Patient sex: M
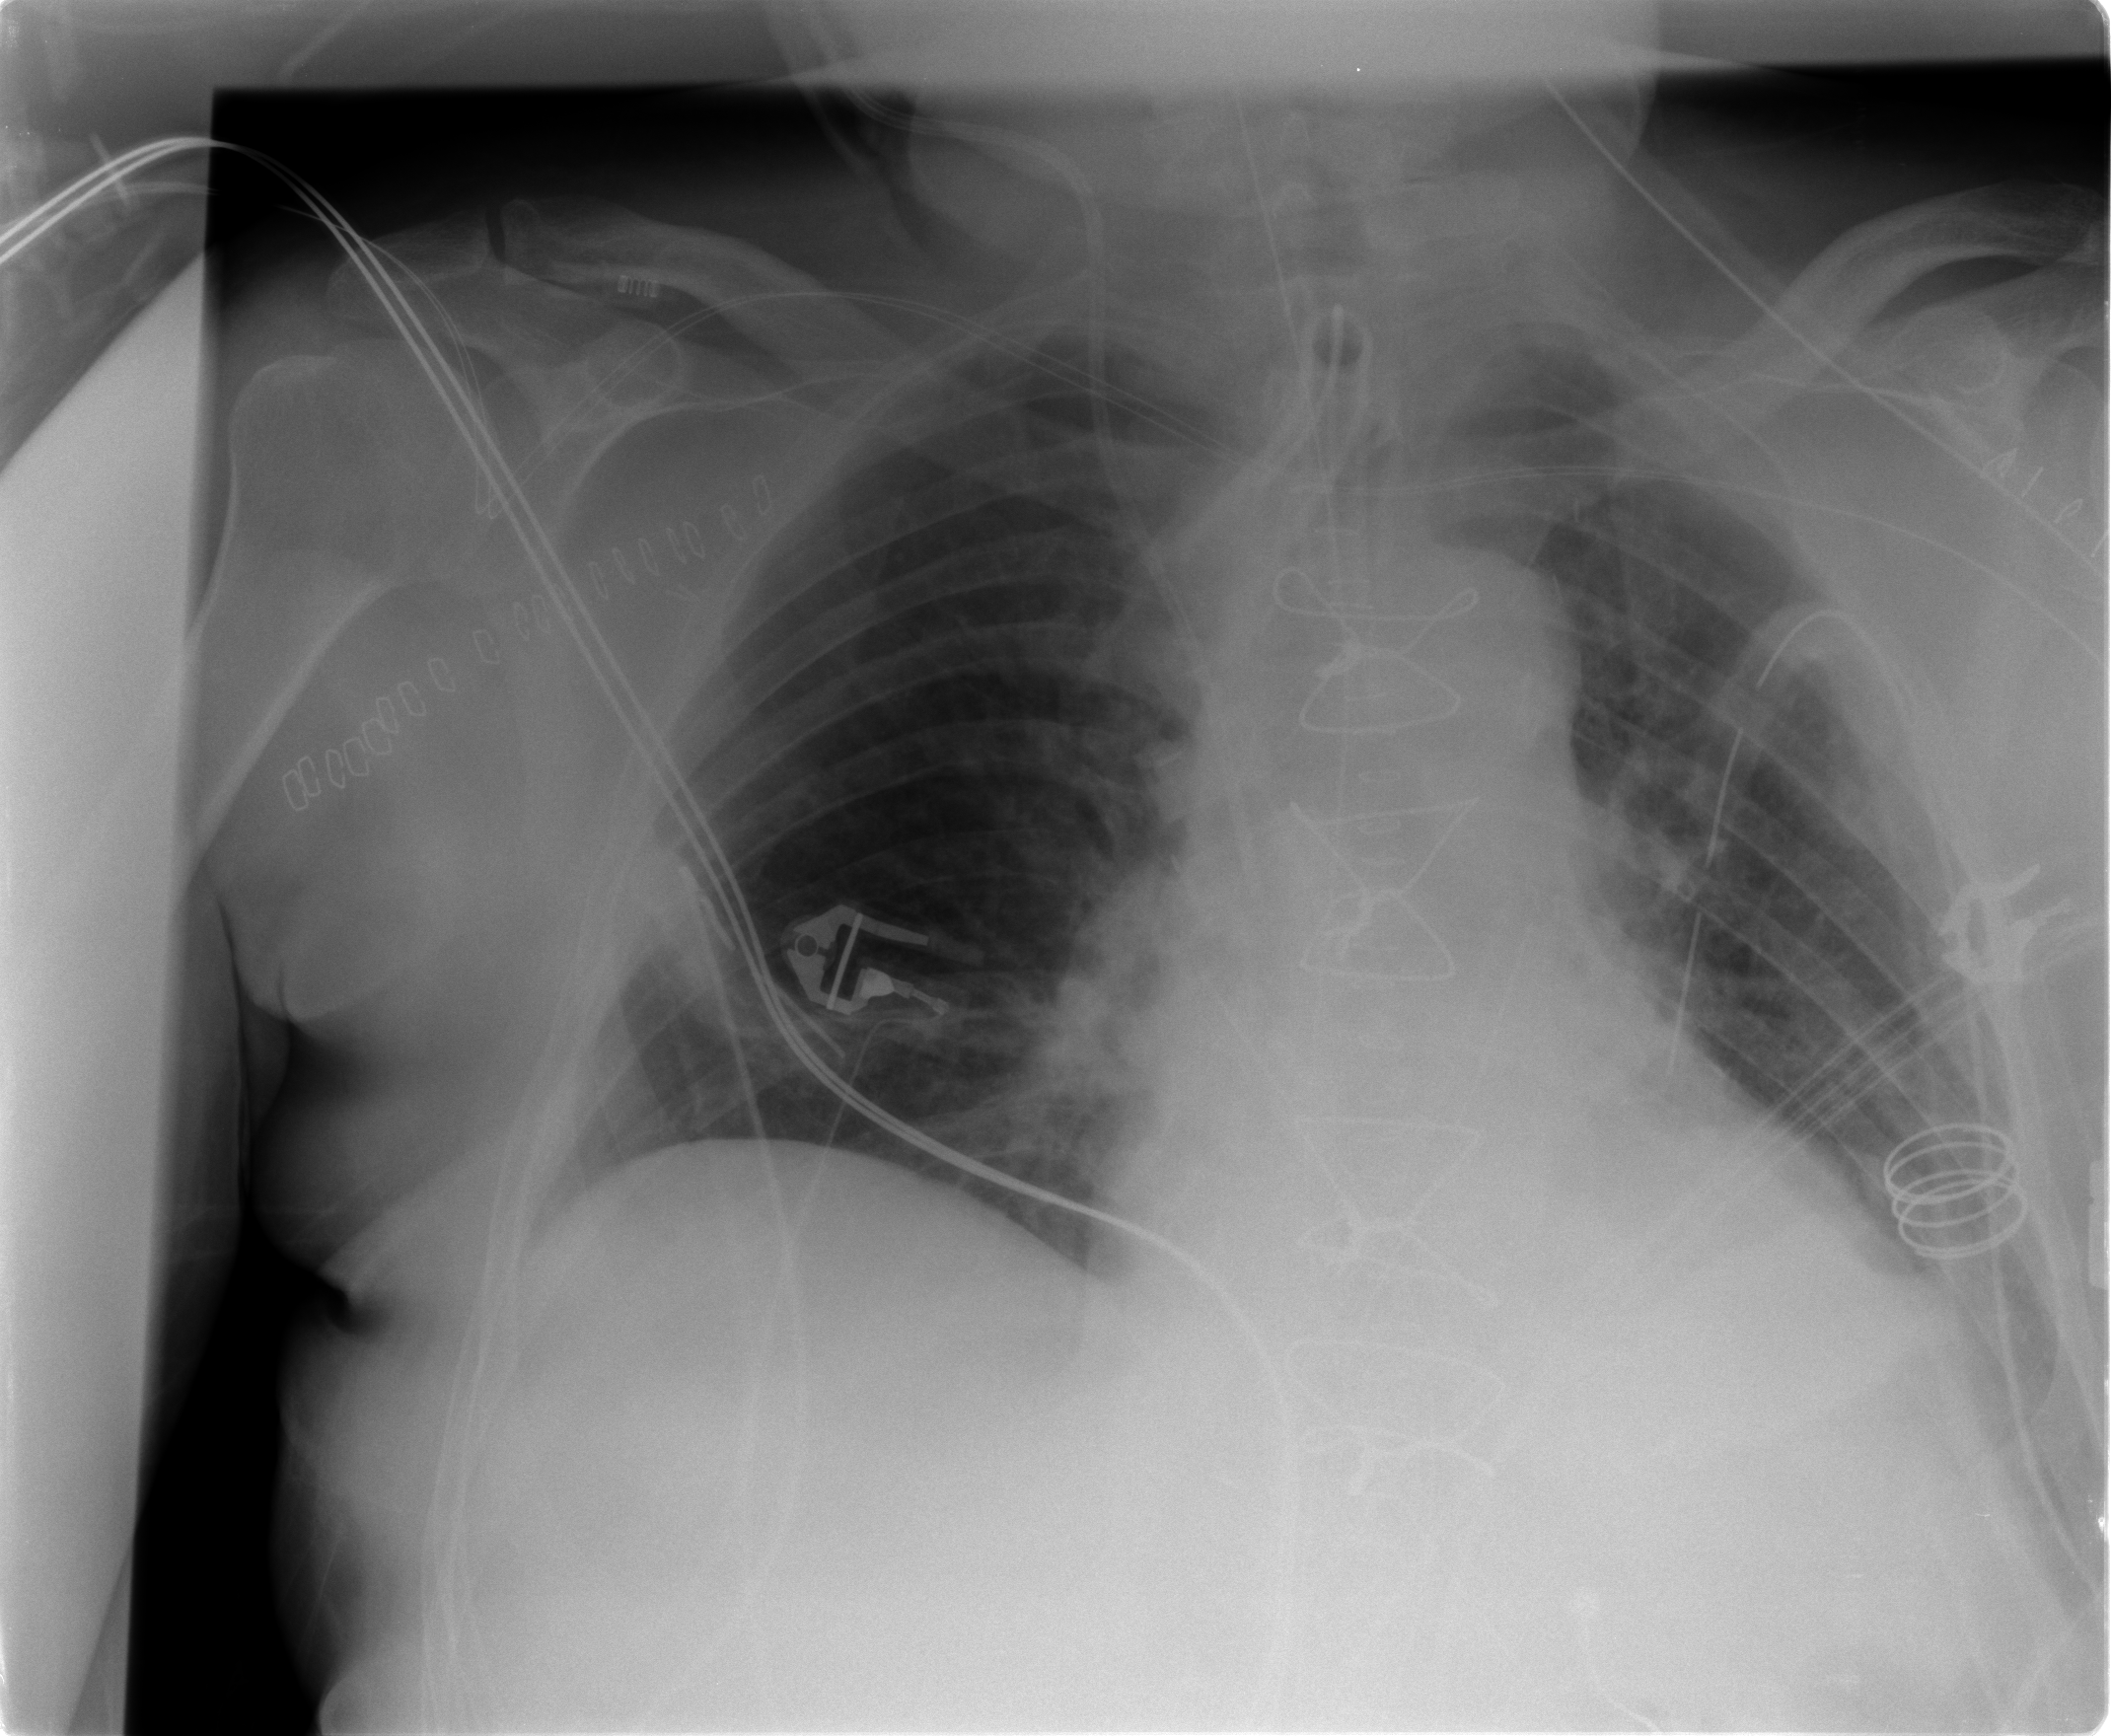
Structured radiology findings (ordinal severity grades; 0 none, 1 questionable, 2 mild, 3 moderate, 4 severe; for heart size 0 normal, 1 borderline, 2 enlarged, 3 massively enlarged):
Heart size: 0
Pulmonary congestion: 2
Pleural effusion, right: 0
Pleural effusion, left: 2
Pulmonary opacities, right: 0
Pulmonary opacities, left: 0
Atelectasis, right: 2
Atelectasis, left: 2